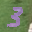
Label: 3